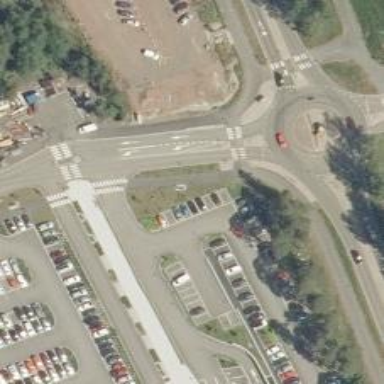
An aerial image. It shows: Cycleway with marked crossing. There is asphalt surface with crossing island.